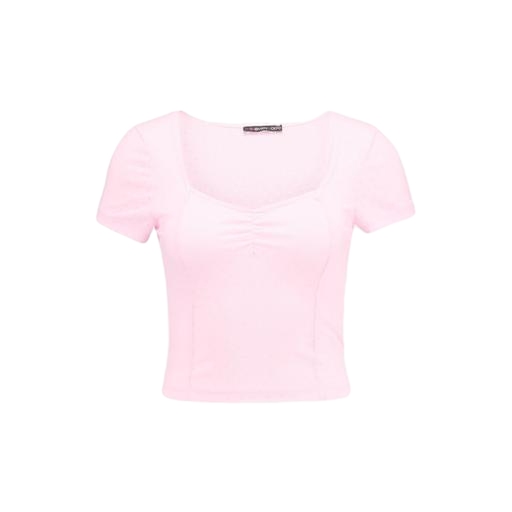
pink scoop-neck crop top, pink cropped t-shirt, pink jersey tee, white background